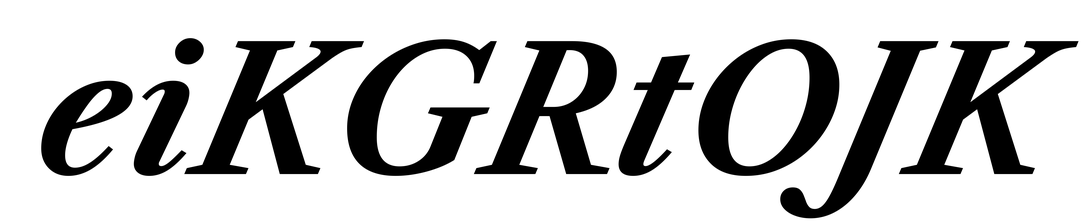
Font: LibreCaslonText-Italic_Bold_Italic